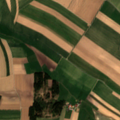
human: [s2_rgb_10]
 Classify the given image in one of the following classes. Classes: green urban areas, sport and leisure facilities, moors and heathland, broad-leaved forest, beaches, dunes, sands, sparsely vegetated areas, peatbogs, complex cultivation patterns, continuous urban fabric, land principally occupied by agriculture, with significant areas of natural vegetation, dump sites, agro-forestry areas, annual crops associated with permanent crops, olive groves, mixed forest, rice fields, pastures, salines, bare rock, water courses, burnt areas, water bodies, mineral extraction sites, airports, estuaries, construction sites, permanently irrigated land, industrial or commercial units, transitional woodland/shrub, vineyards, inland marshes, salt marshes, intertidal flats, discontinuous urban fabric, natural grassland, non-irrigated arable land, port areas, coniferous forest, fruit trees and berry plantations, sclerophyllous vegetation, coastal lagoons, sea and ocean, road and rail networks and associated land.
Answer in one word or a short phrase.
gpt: non-irrigated arable land, pastures, land principally occupied by agriculture, with significant areas of natural vegetation, coniferous forest